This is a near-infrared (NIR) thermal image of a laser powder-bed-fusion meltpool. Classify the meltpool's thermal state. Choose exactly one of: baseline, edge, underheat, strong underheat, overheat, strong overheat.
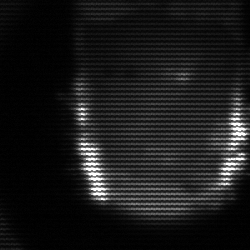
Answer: baseline